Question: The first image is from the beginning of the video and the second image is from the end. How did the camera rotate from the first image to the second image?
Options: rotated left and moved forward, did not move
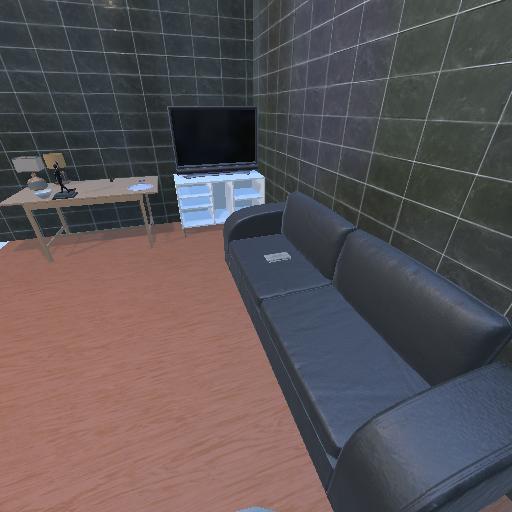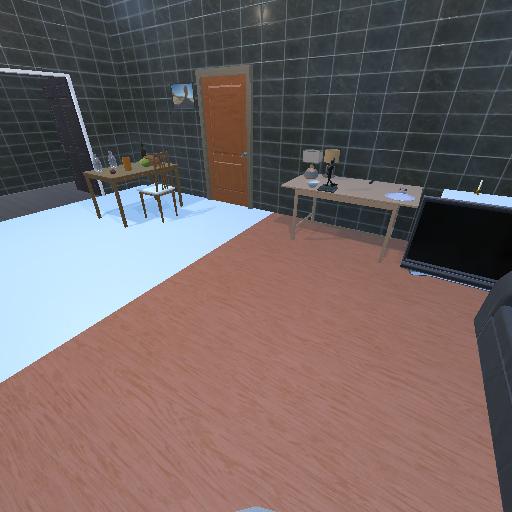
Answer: rotated left and moved forward